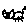
Label: cat